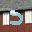
Label: 5